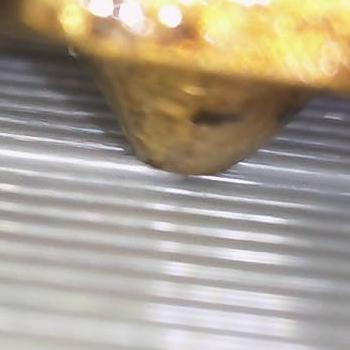
Flow rate: 78%